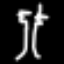
Label: palm tree